Interaction volume radius: 10 \u00c5
Interaction volume height: 10 \u00c5
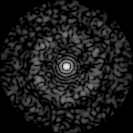
Disorder parameter: 0.8496